Question: Consider the aspx :
'''
<%@ Page Language="C#" AutoEventWireup="true" CodeFile="CS.aspx.cs" Inherits="CS" %>
<!DOCTYPE html PUBLIC "-//W3C//DTD XHTML 1.0 Transitional//EN" "http://www.w3.org/TR/xhtml1/DTD/xhtml1-transitional.dtd">
<html xmlns="http://www.w3.org/1999/xhtml">
<head runat="server">
<title></title>
<style type="text/css">
body
{
font-family: Arial;
font-size: 10pt;
}
input
{
width: 200px;
}
table
{
border: 1px solid #ccc;
}
table th
{
background-color: #F7F7F7;
color: #333;
font-weight: bold;
}
table th, table td
{
padding: 5px;
border-color: #ccc;
}
</style>
</head>
<body>
<form id="form1" runat="server">
<table border="0" cellpadding="0" cellspacing="0">
<tr>
<th colspan="3">
Registration
</th>
</tr>
<tr>
<td>
Username
</td>
<td>
<asp:TextBox ID="txtUsername" runat="server" />
</td>
<td>
<asp:RequiredFieldValidator ErrorMessage="Required" ForeColor="Red" ControlToValidate="txtUsername"
runat="server" />
</td>
</tr>
<tr>
<td>
Password
</td>
<td>
<asp:TextBox ID="txtPassword" runat="server" TextMode="Password" />
</td>
<td>
<asp:RequiredFieldValidator ErrorMessage="Required" ForeColor="Red" ControlToValidate="txtPassword"
runat="server" />
</td>
</tr>
<tr>
<td>
Confirm Password
</td>
<td>
<asp:TextBox ID="txtConfirmPassword" runat="server" TextMode="Password" />
</td>
<td>
<asp:CompareValidator ErrorMessage="Passwords do not match." ForeColor="Red" ControlToCompare="txtPassword"
ControlToValidate="txtConfirmPassword" runat="server" />
</td>
</tr>
<tr>
<td>
Email
</td>
<td>
<asp:TextBox ID="txtEmail" runat="server" />
</td>
<td>
<asp:RequiredFieldValidator ErrorMessage="Required" Display="Dynamic" ForeColor="Red"
ControlToValidate="txtEmail" runat="server" />
<asp:RegularExpressionValidator runat="server" Display="Dynamic" ValidationExpression="\w+([-+.']\w+)*@\w+([-.]\w+)*\.\w+([-.]\w+)*"
ControlToValidate="txtEmail" ForeColor="Red" ErrorMessage="Invalid email address." />
</td>
</tr>
<tr>
<td>
</td>
<td>
<asp:Button Text="Submit" runat="server" OnClick="RegisterUser" />
</td>
<td>
</td>
</tr>
</table>
</form>
</body>
</html>
'''
and its C# file :
'''
using System;
using System.Collections.Generic;
using System.Linq;
using System.Web;
using System.Web.UI;
using System.Web.UI.WebControls;
using System.Data;
using System.Configuration;
using System.Data.SqlClient;
public partial class CS : System.Web.UI.Page
{
protected void RegisterUser(object sender, EventArgs e)
{
int userId = 0;
string constr = ConfigurationManager.ConnectionStrings["constr"].ConnectionString;
using (SqlConnection con = new SqlConnection(constr))
{
using (SqlCommand cmd = new SqlCommand("Insert_User"))
{
using (SqlDataAdapter sda = new SqlDataAdapter())
{
cmd.CommandType = CommandType.StoredProcedure;
cmd.Parameters.AddWithValue("@Username", txtUsername.Text.Trim());
cmd.Parameters.AddWithValue("@Password", txtPassword.Text.Trim());
cmd.Parameters.AddWithValue("@Email", txtEmail.Text.Trim());
cmd.Connection = con;
con.Open();
userId = Convert.ToInt32(cmd.ExecuteScalar());
con.Close();
}
}
string message = string.Empty;
switch (userId)
{
case -1:
message = "Username already exists.\nPlease choose a different username.";
break;
case -2:
message = "Supplied email address has already been used.";
break;
default:
message = "Registration successful.\nUser Id: " + userId.ToString();
break;
}
ClientScript.RegisterStartupScript(GetType(), "alert", "alert('" + message + "');", true);
}
}
}
'''
When I try to compile that I get this :

> The name 'txtUsername' does not exist in the current contextThe name 'txtPassword' does not exist in the current contextThe name 'txtEmail' does not exist in the current context
Any idea why this is happening ? the 'txtUsername' is declared in the '.aspx' file .
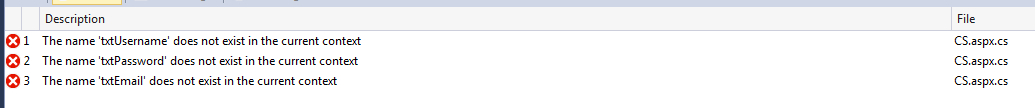
Answer: The problem lies in the declaration of the file. It should look like:
'''
<%@ Page Language="C#"
AutoEventWireup="true"
CodeBehind="CS.aspx.cs"
Inherits="CS" %>
'''
Its the .designer.cs file that holds the definition of the aspx objects for the .cs file to use.
By specifying 'CodeFile' you were indicating that you were using a Website Project type file instead of a WebForm.
Specify 'CodeBehind' instead of 'CodeFile', this will allow VS to add the definition to the .designer.cs file.
EDIT:
If you dont have a .designer file you can create one by:
1. Open the directory where CS.aspx lives.
2. Create a new text file and name it CS.aspx.designer.cs
3. In Visual Studio show all files in your project.
4. Drill down into CS.aspx.cs and you'll see your file.
5. Include it in the project.
6. alter something in the CS.aspx file and save it.
This will turn your file into a Webform file.
Looks like @mellamokb had the same idea. :)